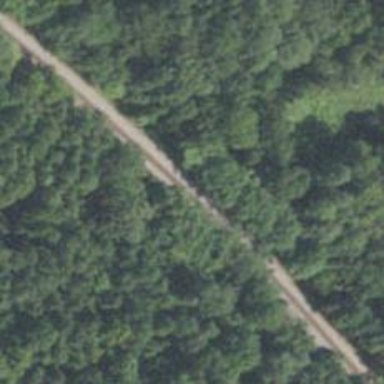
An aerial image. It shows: Railway track.